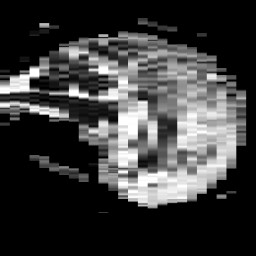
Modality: ADC
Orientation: sagittal
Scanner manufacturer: philips
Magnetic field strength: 3 T
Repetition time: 4.144 s
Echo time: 0.06119 s